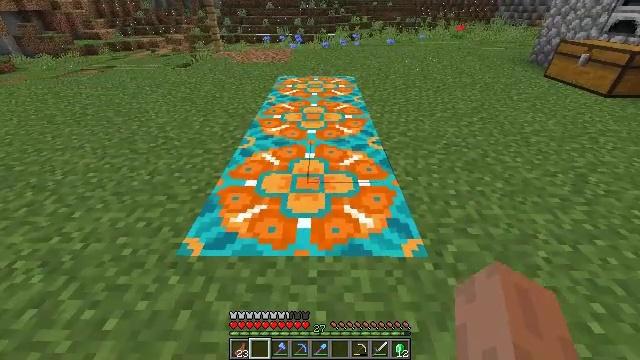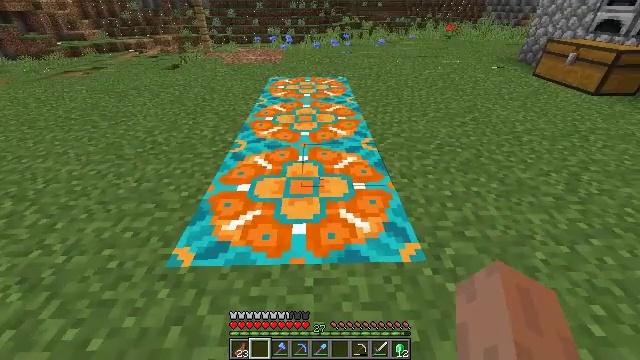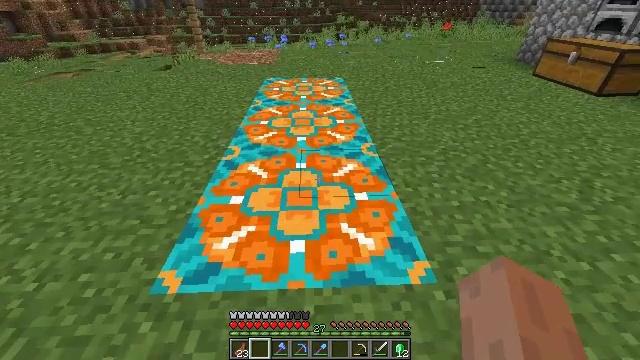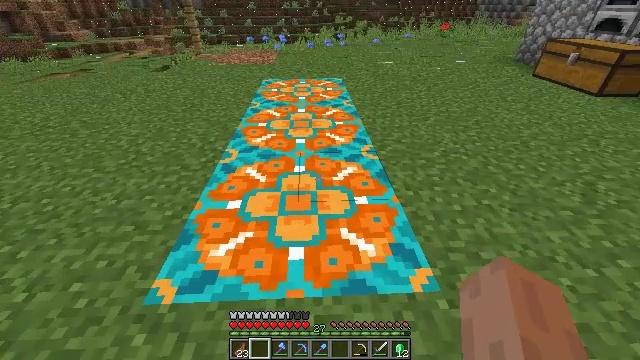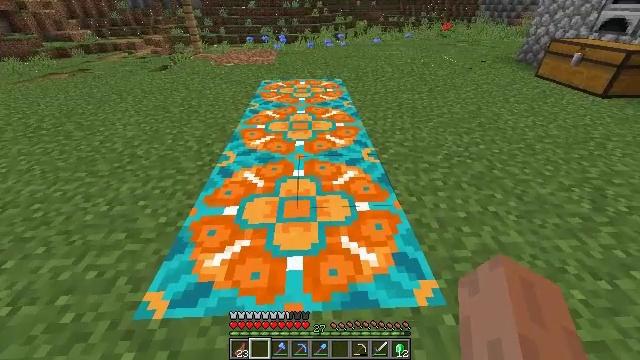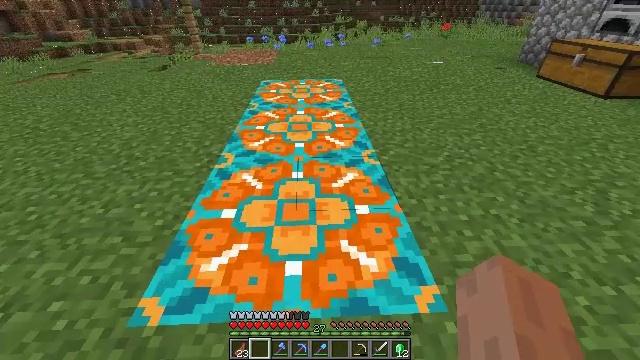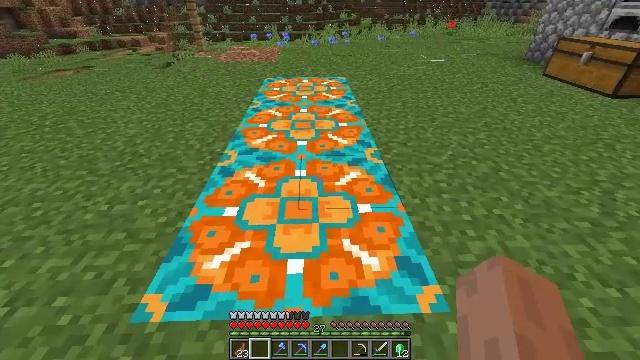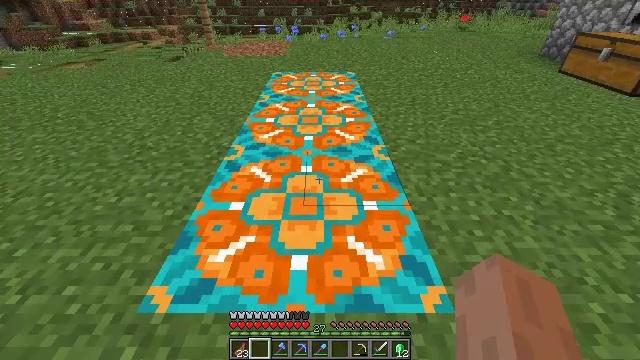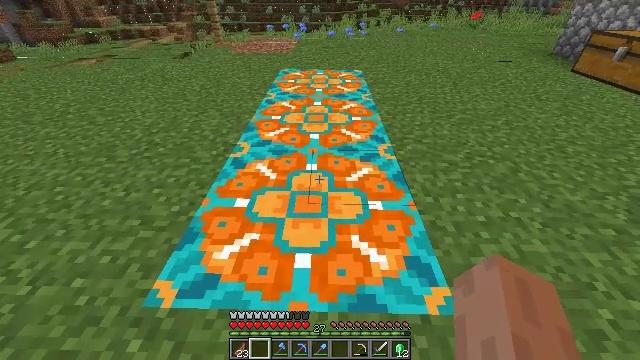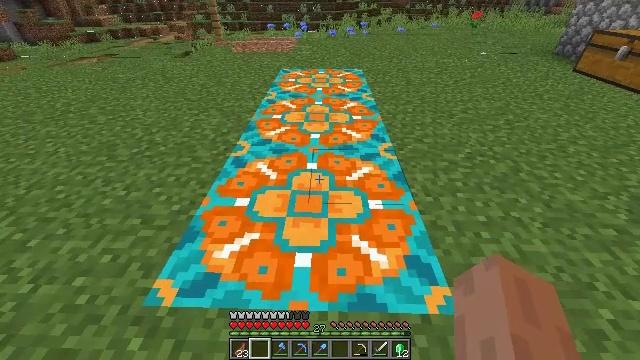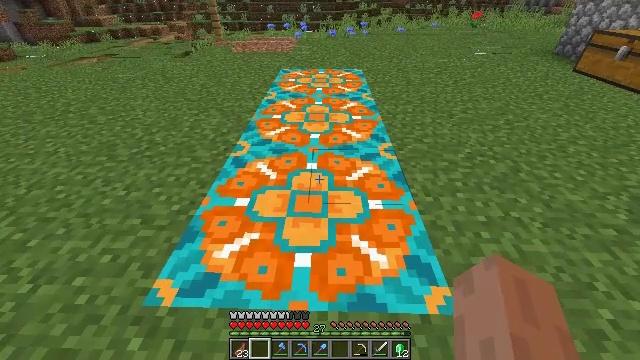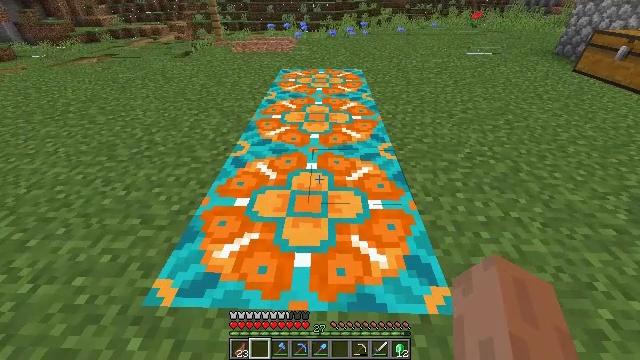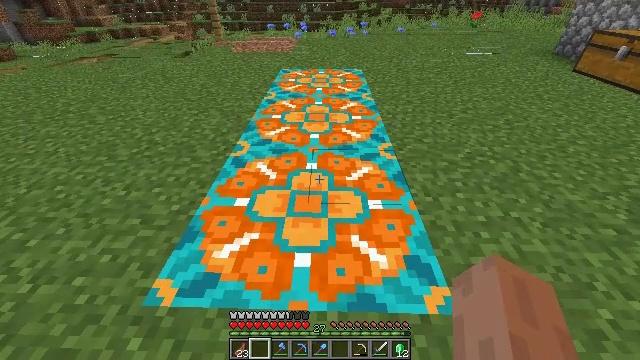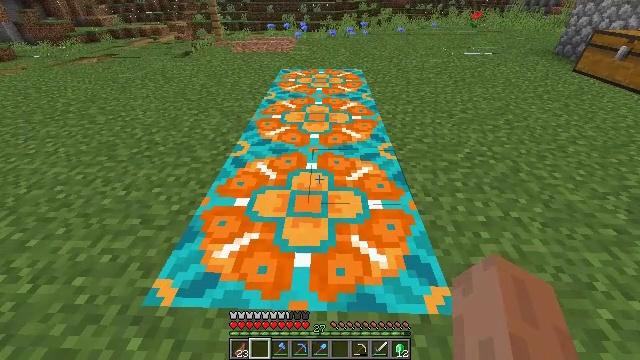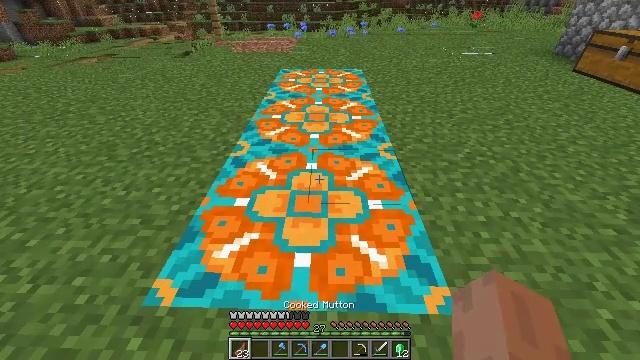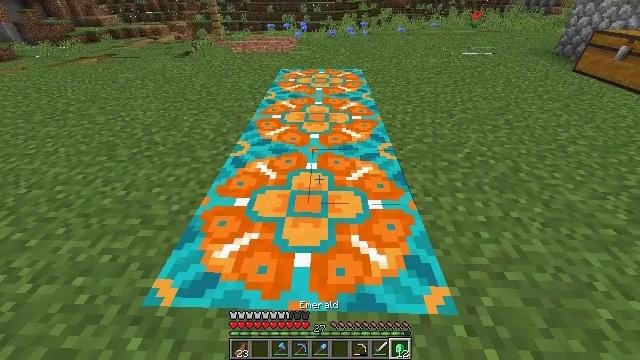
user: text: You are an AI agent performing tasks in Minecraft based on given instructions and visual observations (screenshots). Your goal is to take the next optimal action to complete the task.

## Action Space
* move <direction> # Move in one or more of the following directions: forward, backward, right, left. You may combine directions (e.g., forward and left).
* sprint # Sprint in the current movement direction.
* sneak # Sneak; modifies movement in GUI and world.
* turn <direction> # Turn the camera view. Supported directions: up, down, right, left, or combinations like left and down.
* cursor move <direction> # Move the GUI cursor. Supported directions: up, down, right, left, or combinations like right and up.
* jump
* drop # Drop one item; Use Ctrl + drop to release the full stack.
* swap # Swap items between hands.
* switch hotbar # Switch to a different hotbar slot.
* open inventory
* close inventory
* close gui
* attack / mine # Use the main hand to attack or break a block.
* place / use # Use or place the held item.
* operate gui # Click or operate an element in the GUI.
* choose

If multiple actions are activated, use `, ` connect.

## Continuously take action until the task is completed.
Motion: motion action
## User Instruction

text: Mine the orange glazed terracotta block.
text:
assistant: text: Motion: move forward, turn right
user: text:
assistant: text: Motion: move forward
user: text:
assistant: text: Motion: no_op
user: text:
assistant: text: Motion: no_op
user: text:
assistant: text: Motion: no_op
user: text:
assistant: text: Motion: no_op
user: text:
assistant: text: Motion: turn left and down
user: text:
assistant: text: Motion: turn left
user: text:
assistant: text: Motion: no_op
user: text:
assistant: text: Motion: no_op
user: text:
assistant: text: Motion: no_op
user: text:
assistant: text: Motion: no_op
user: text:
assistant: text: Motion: no_op
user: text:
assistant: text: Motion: no_op
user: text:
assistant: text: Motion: no_op
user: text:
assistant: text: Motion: no_op
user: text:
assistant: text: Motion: no_op
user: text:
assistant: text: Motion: no_op
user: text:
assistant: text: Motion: no_op
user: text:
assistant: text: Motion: no_op
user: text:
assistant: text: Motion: no_op
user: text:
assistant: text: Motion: no_op
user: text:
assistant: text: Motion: no_op
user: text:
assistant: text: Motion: no_op
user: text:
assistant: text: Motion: no_op
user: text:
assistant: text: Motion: no_op
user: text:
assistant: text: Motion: no_op
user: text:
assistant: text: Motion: no_op
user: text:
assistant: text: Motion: no_op
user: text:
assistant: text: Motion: no_op